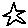
Label: star